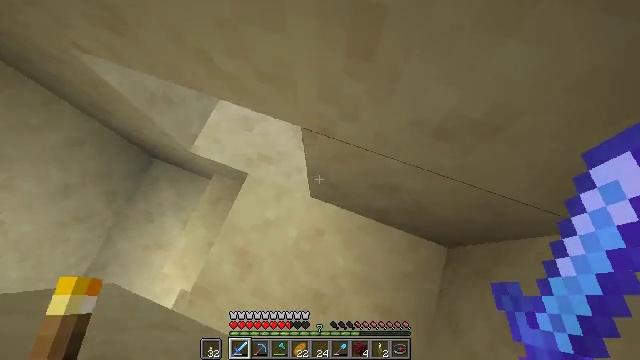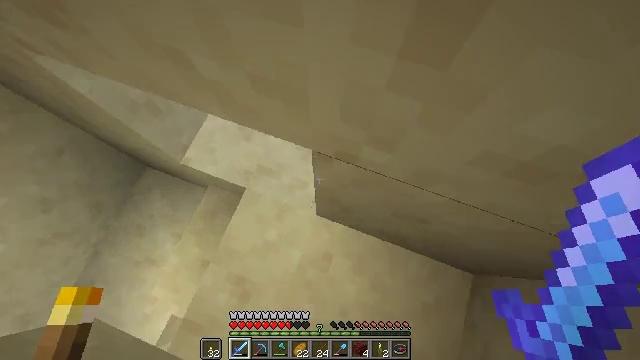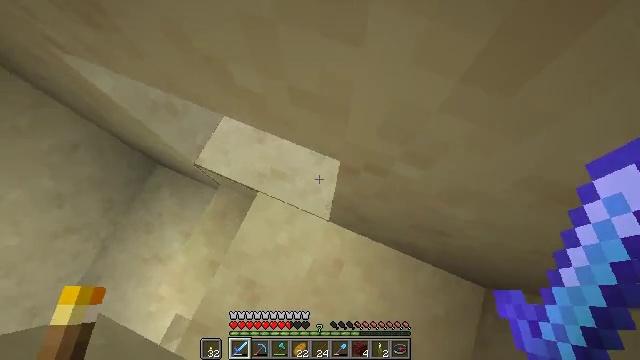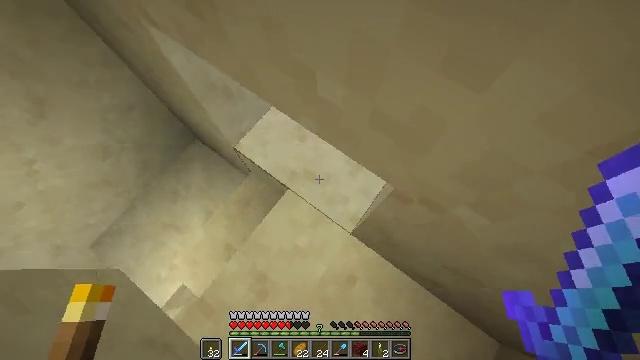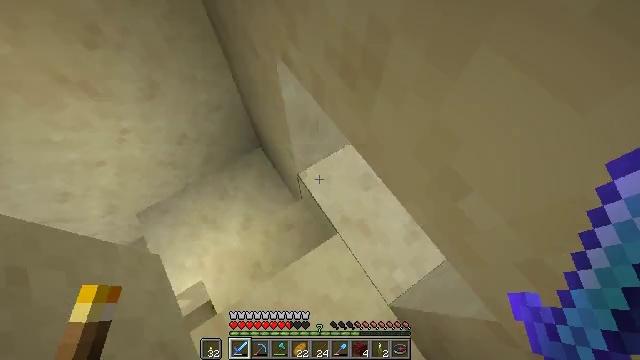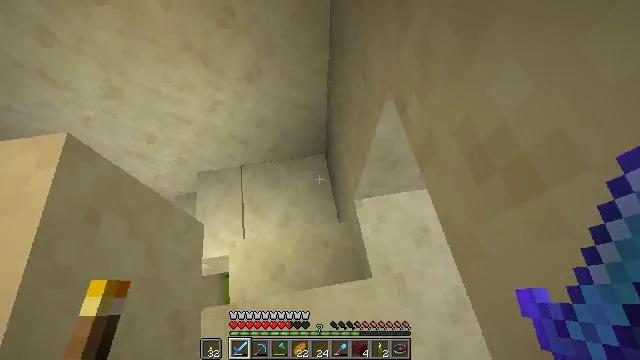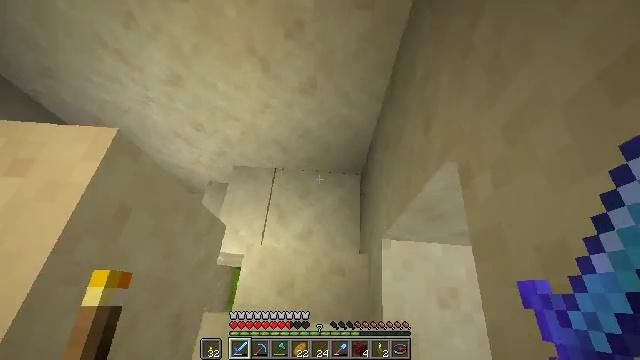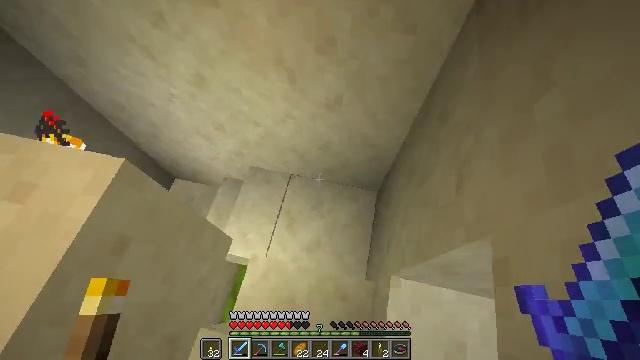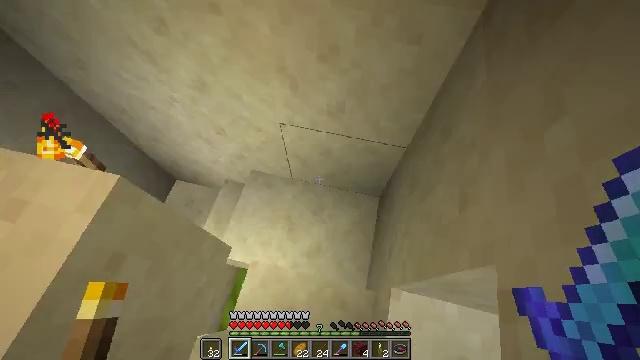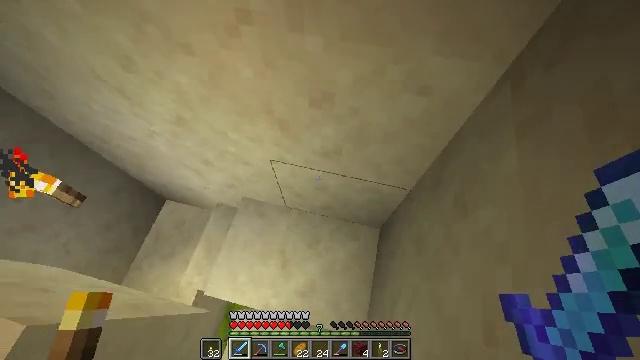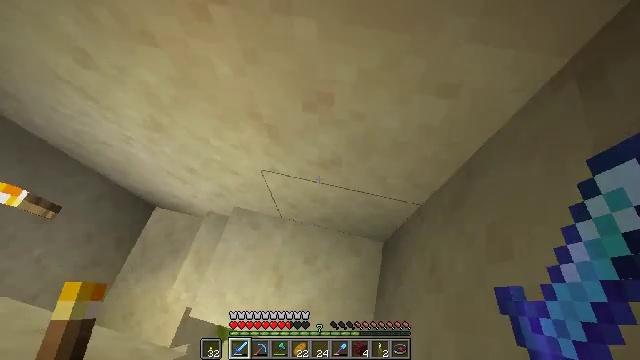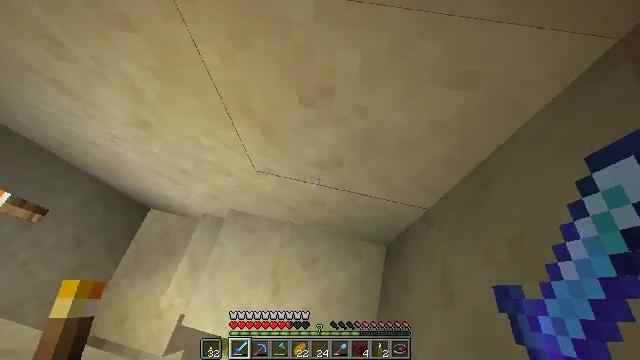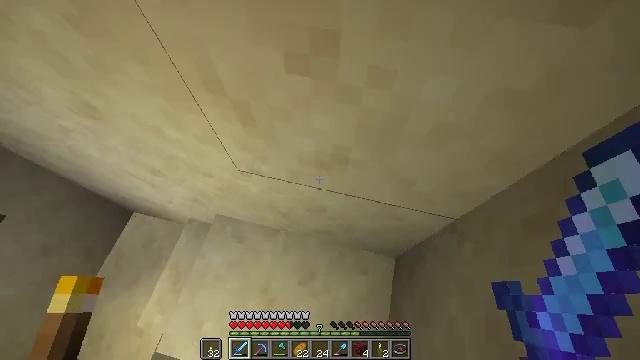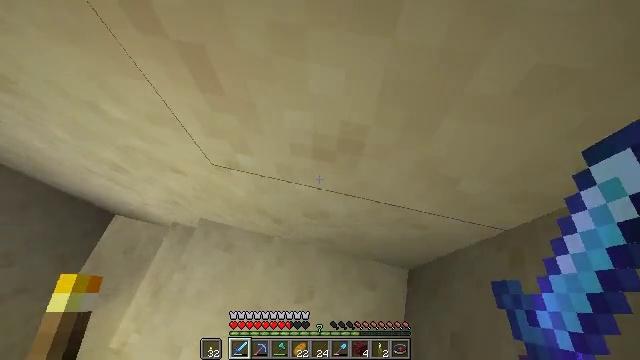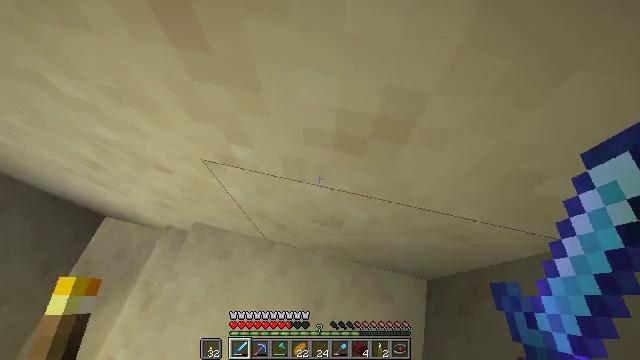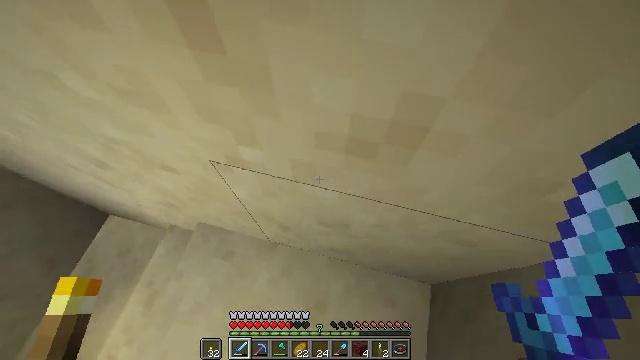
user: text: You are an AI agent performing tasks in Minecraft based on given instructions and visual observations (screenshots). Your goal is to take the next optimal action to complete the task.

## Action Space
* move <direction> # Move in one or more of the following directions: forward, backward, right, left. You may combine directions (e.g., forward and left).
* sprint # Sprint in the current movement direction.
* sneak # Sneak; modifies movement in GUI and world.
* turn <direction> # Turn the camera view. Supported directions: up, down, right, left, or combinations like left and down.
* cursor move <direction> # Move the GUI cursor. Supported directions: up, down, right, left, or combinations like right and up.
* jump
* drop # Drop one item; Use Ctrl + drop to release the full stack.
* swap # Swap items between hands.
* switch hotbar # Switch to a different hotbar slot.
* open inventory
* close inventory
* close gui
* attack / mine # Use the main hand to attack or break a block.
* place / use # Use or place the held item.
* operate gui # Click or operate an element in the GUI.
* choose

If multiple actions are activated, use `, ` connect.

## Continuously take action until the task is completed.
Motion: motion action
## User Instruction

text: Mine the dead bush in the desert.
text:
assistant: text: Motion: move forward
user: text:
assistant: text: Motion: move forward, turn left
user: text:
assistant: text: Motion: move forward, turn left
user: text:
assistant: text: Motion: move forward, turn left and up
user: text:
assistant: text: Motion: move forward, turn left and up
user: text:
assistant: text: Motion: move forward, turn left and up
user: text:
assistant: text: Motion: move forward, turn left and down
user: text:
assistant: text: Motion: move forward
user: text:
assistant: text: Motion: move forward
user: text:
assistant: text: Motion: move forward
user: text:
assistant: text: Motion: move forward
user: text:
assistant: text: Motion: move forward
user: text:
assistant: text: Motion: move forward
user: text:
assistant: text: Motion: move forward
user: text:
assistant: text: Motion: move forward, turn left
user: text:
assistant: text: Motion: move forward, turn left
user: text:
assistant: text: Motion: move forward, turn left and down
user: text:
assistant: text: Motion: move forward, turn left
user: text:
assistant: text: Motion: move forward, turn left
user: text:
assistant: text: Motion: move forward, turn left and up
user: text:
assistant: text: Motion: move forward
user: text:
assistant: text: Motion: move forward
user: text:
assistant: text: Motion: move forward
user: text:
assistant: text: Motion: move forward
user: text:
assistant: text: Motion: move forward
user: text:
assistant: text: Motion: move forward
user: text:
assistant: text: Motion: move forward
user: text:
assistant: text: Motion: move forward
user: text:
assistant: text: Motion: move forward
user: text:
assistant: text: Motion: move forward, turn left